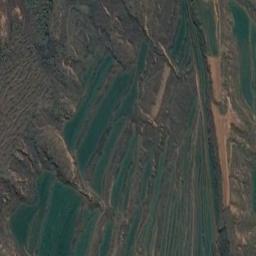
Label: terrace